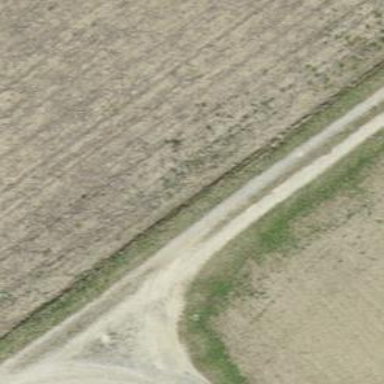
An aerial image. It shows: Track with grade 3 tracktype.